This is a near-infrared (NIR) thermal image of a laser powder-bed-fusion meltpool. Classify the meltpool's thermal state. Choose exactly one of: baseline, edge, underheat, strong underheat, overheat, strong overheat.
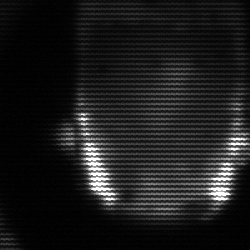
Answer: baseline